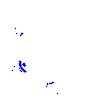
Particle: kaon